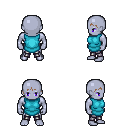
a pixel art fantasy rpg character, male body template, dark elf, purple skin, teal tunic, metal pants, plain hairstyle, four views (front, back, left, right), 2x2 character sprite sheet, small pixel art, hard edges, no anti-aliasing